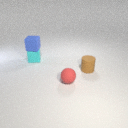
small blue rubber cube above small cyan rubber cube